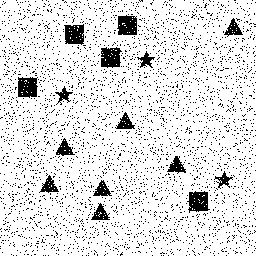
Squares: 5
Triangles: 7
Stars: 3
Total shapes: 15